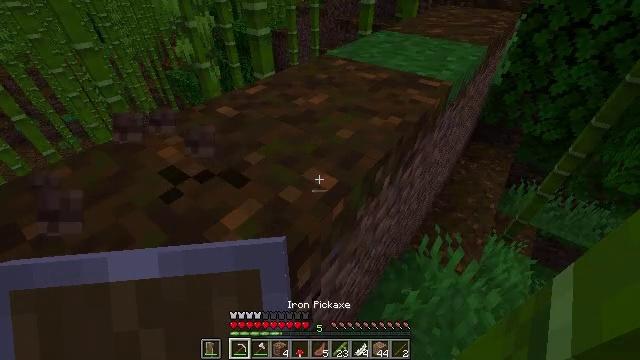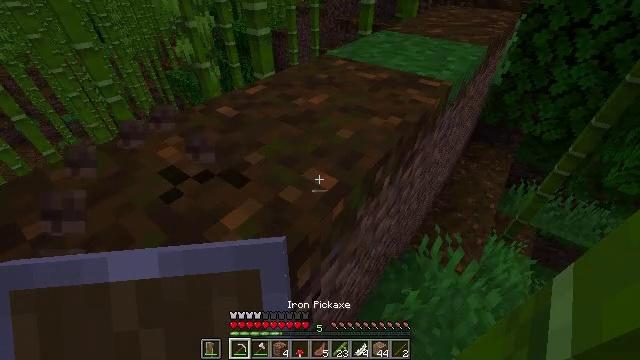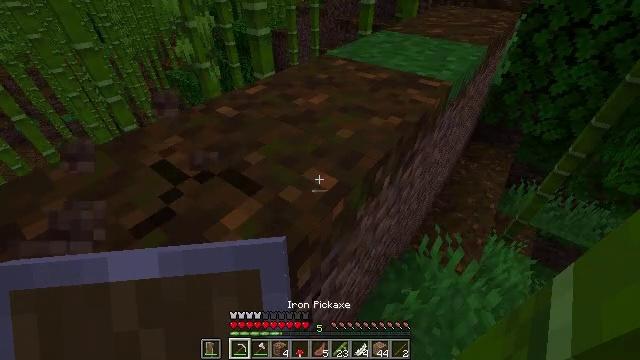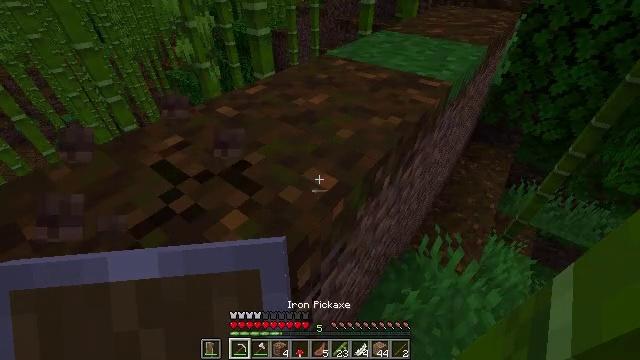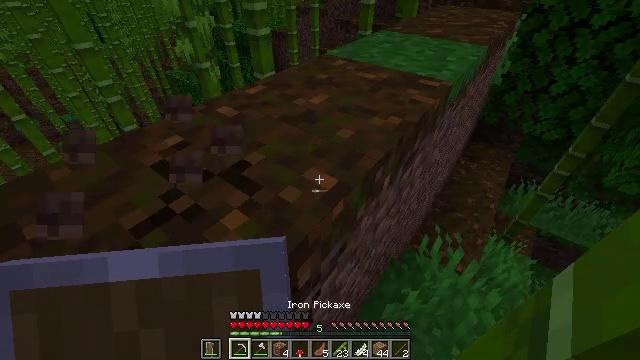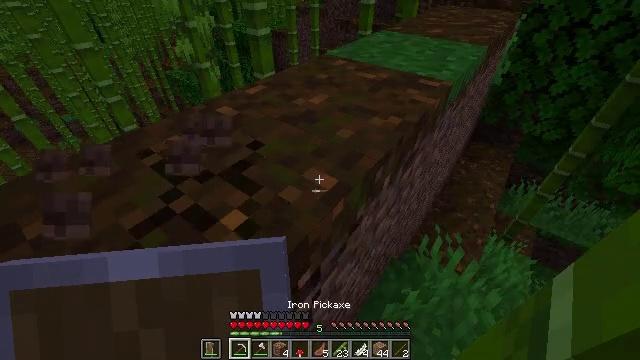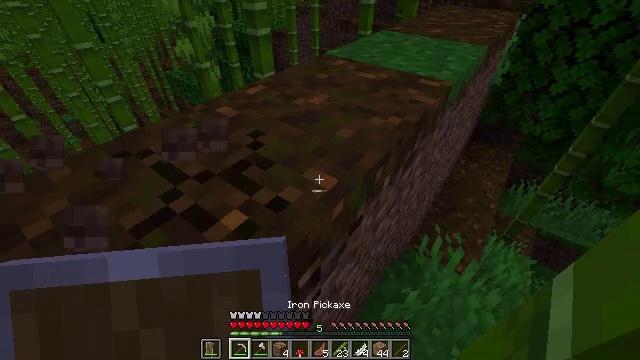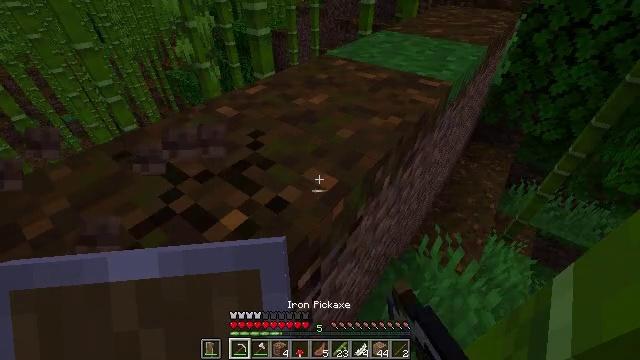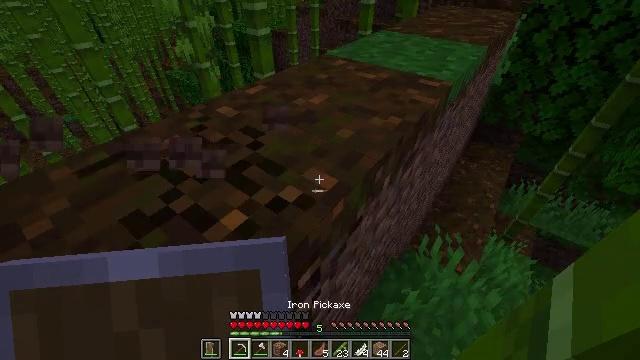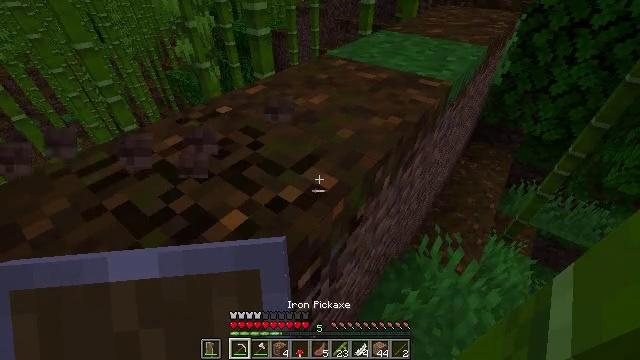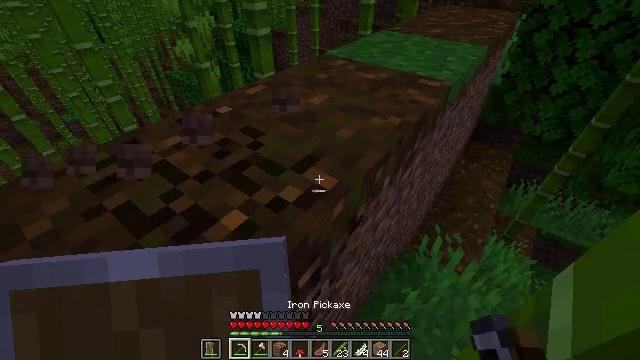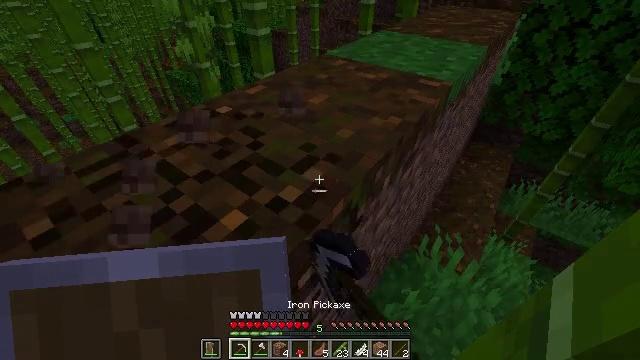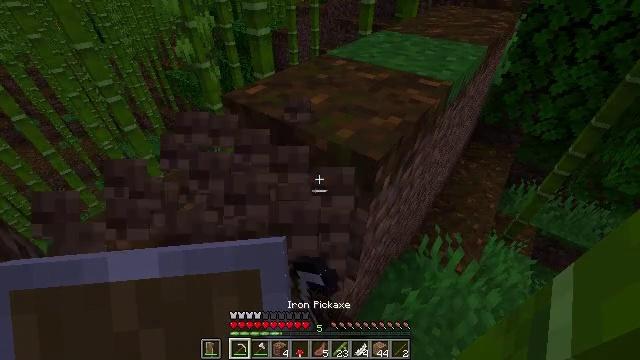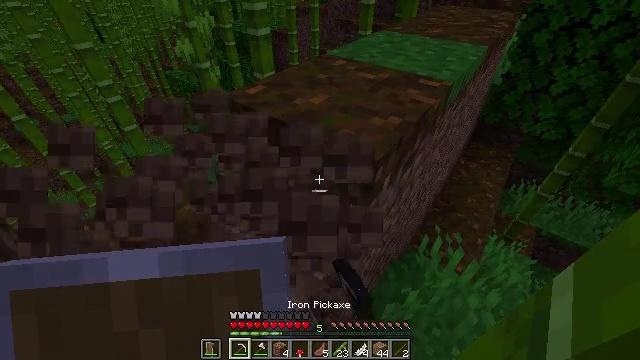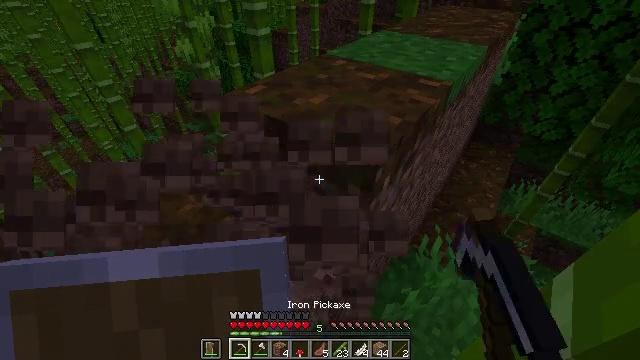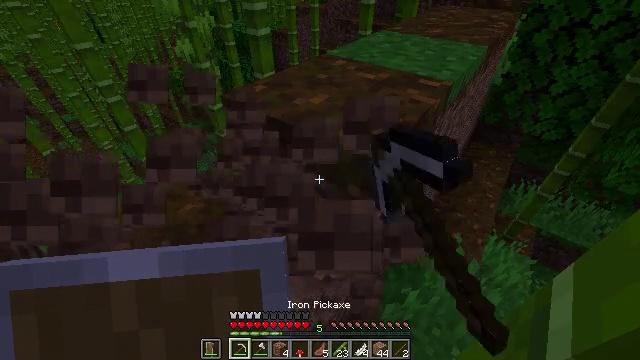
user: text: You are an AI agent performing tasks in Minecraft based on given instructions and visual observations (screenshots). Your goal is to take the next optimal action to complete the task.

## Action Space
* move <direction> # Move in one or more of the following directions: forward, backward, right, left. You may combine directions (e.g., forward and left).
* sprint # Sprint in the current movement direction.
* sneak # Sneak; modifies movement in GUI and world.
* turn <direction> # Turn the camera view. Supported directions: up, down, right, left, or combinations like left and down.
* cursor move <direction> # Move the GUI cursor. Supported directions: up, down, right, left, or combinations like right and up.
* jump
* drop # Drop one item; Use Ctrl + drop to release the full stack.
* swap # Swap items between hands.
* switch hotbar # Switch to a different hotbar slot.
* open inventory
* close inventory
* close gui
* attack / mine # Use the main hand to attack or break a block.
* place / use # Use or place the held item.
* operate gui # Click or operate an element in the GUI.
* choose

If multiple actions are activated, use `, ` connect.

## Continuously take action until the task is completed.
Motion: motion action
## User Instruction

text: Dig into the ground to collect podzol.
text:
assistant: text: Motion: attack / mine
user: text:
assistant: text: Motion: attack / mine
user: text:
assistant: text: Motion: attack / mine
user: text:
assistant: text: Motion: attack / mine
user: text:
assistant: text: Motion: attack / mine
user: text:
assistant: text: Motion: attack / mine
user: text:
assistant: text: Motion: attack / mine
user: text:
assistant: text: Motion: attack / mine
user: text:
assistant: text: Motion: attack / mine
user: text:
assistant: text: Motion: attack / mine
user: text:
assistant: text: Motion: attack / mine
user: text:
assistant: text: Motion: attack / mine
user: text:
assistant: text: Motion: attack / mine
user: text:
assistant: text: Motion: attack / mine
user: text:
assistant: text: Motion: attack / mine
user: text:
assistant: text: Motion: move forward, attack / mine
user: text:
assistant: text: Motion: attack / mine